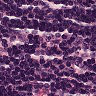
Metastatic tissue present: no